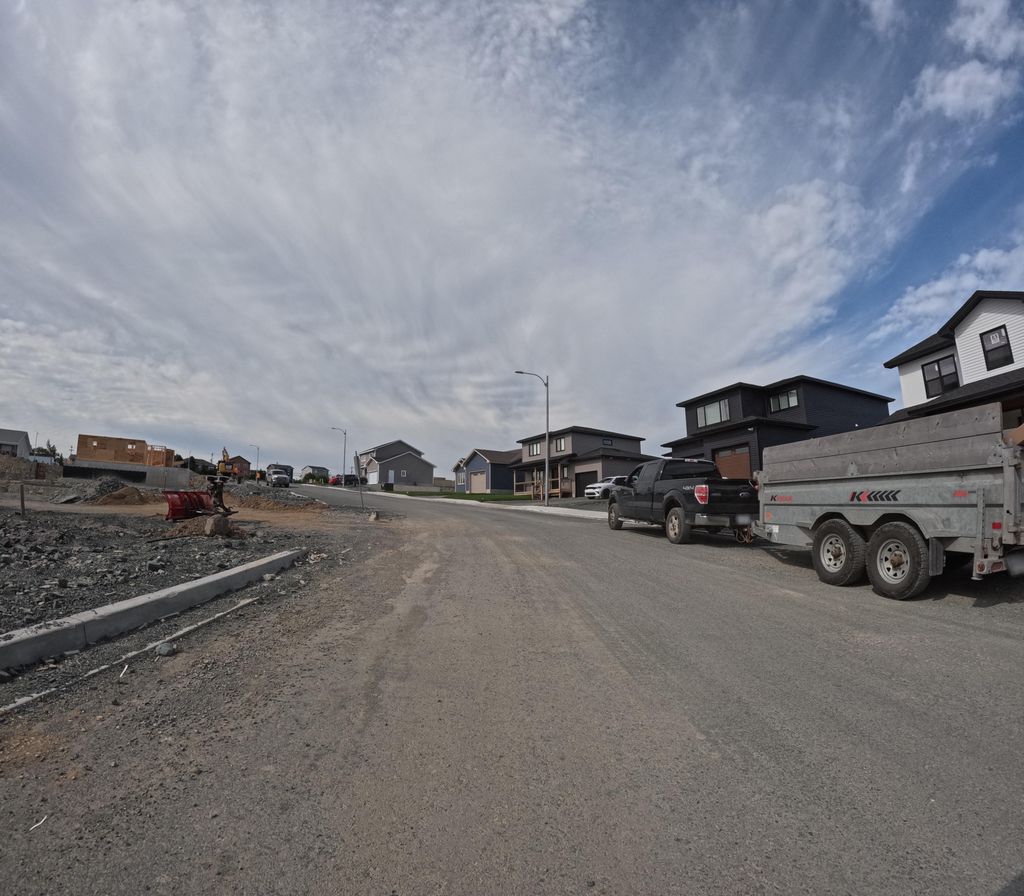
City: st_johns